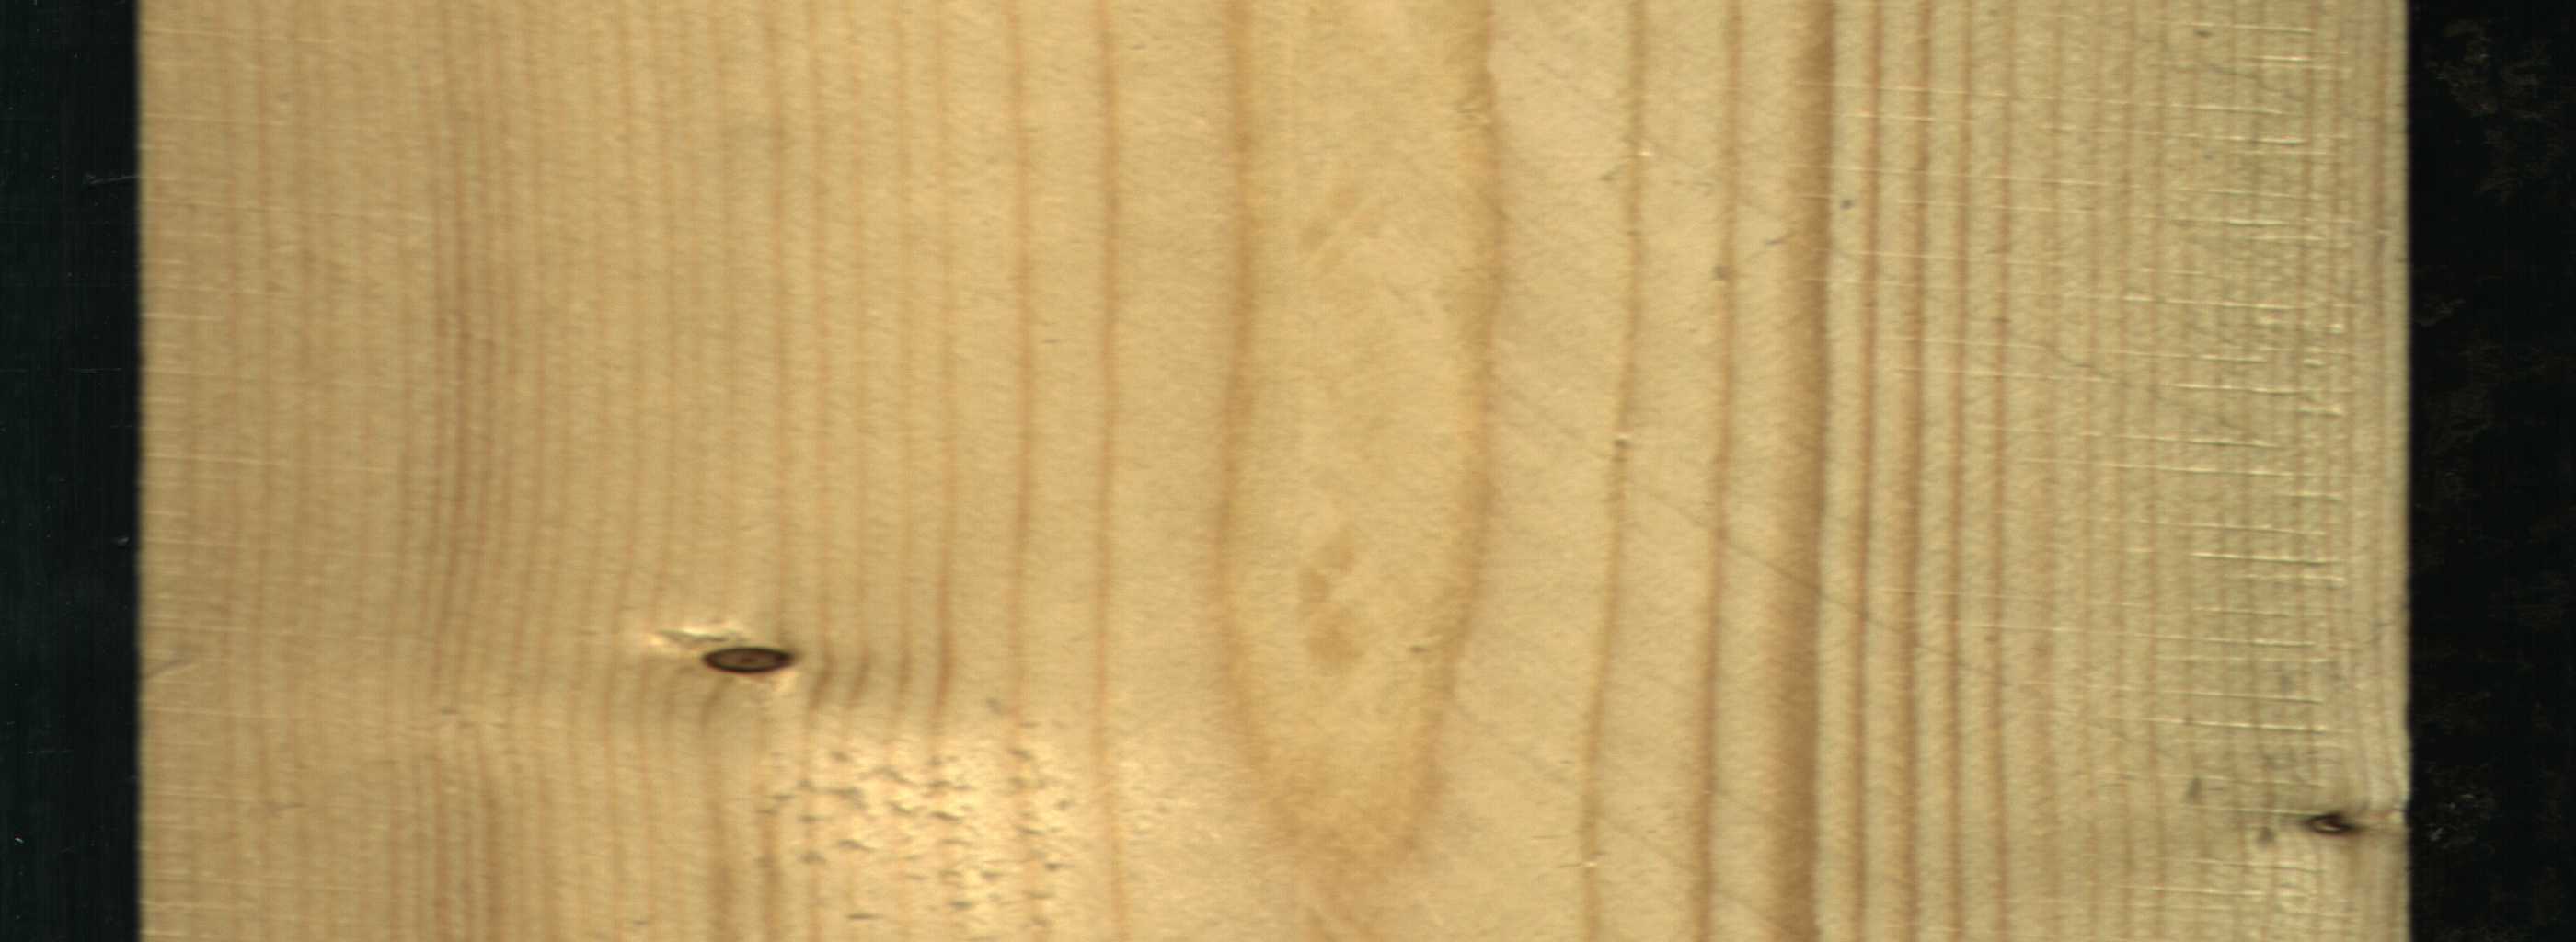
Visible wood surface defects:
Dead_Knot
Dead_Knot